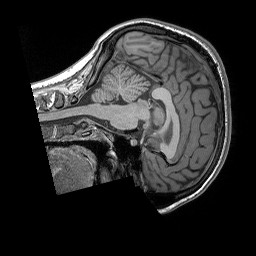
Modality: T1w
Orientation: sagittal
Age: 19
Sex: female
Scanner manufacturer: siemens
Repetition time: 2.25 s
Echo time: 0.00302 s